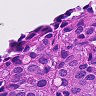
Metastatic tissue present: yes